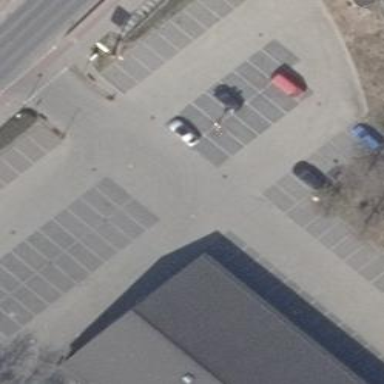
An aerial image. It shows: Surface for parking.